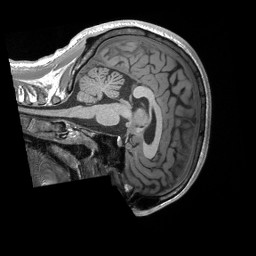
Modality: T1w
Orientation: sagittal
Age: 39
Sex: male
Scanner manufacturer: siemens
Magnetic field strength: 3 T
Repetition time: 2.4 s
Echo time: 0.00224 s